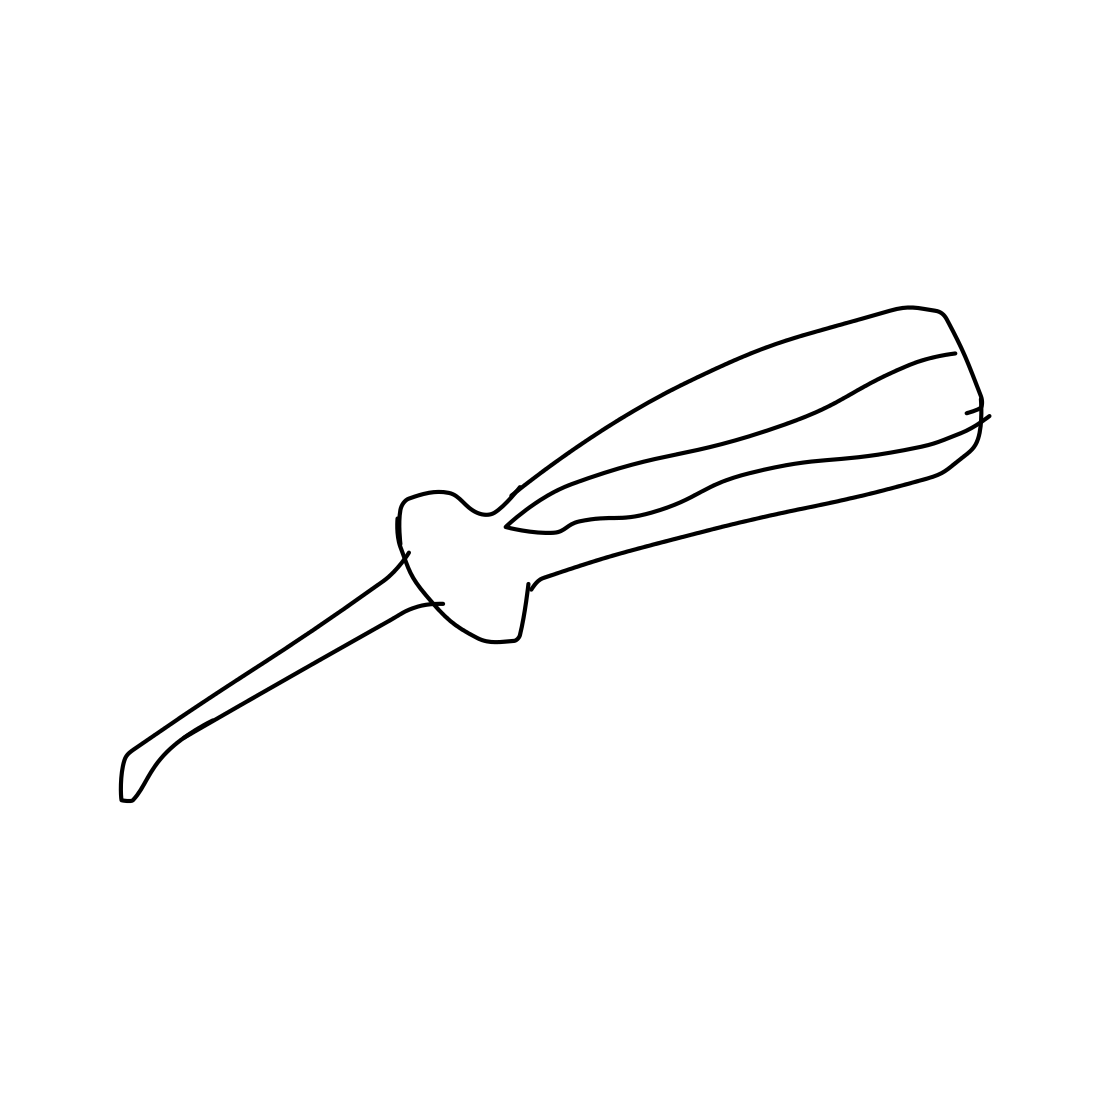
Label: screwdriver